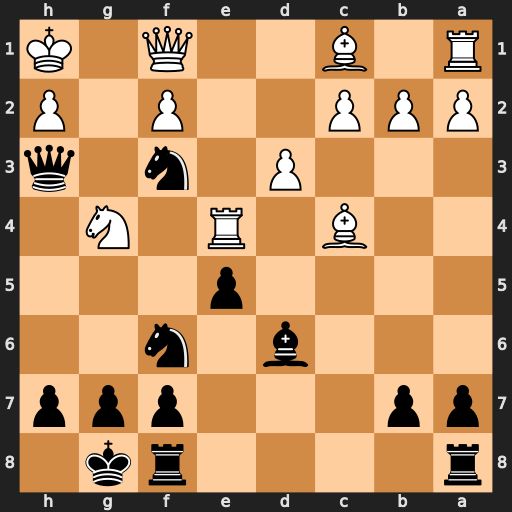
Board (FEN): r4rk1/pp3ppp/3b1n2/4p3/2B1R1N1/3P1n1q/PPP2P1P/R1B2Q1K
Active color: b
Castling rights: -
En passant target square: -
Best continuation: Qxf1#